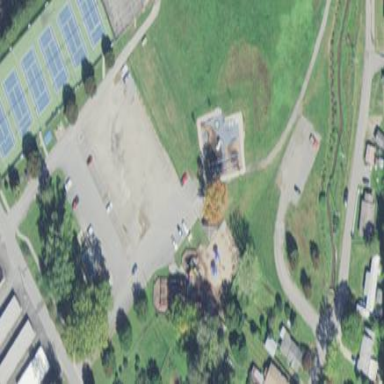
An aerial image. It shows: Playground for leisure activities.